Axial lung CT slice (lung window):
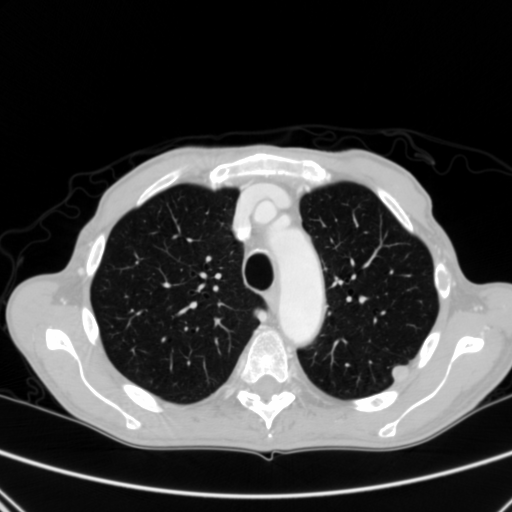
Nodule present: yes
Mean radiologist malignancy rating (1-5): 3.5